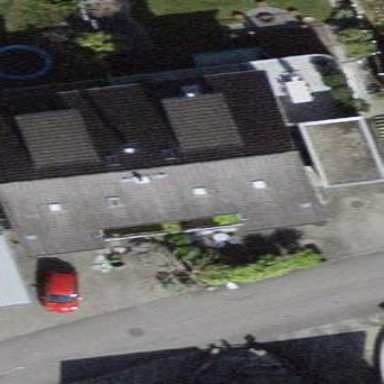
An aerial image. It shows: Building with tiled roof.